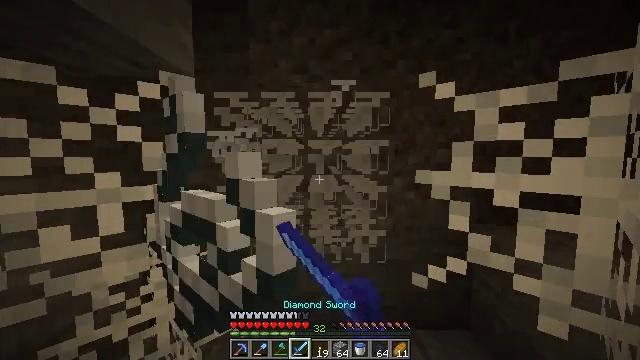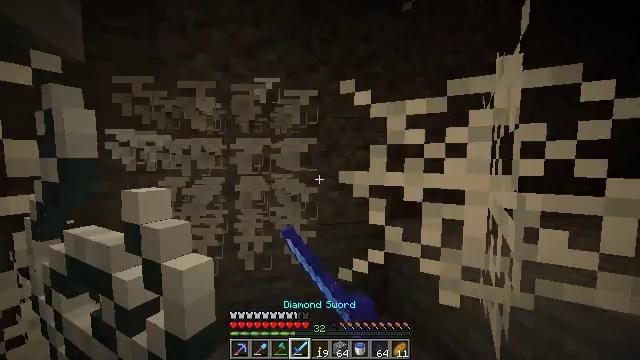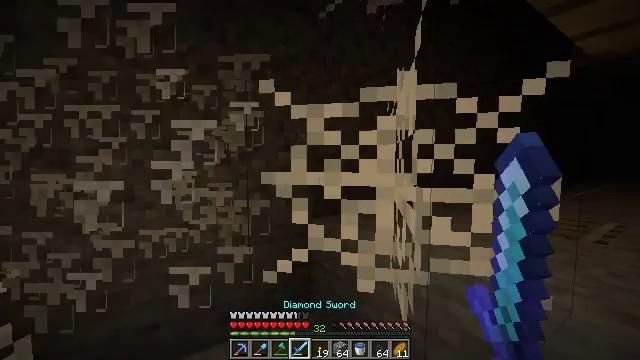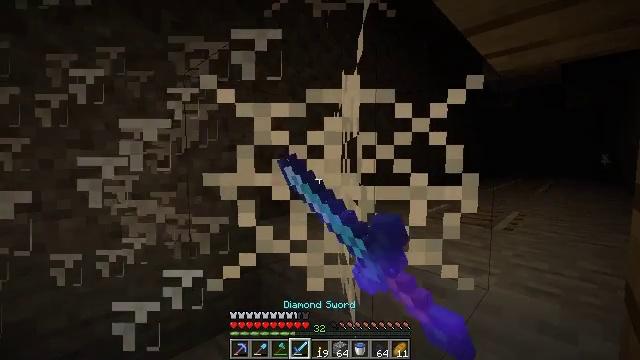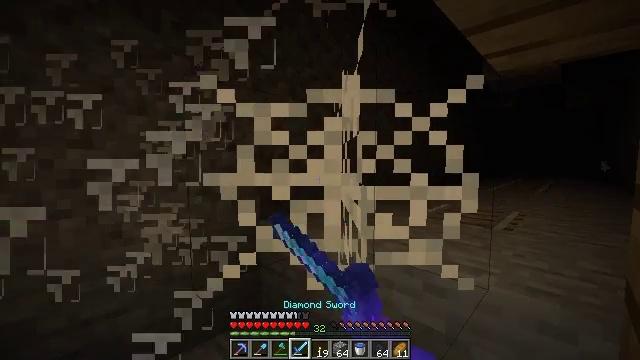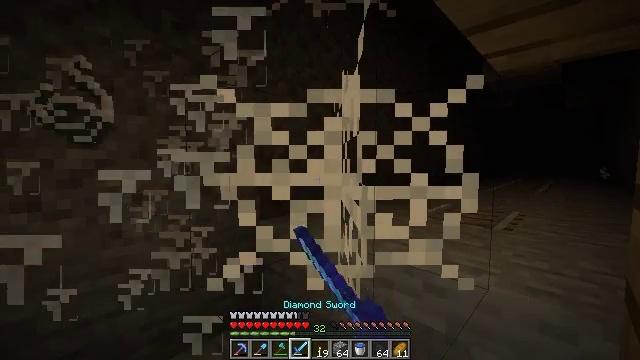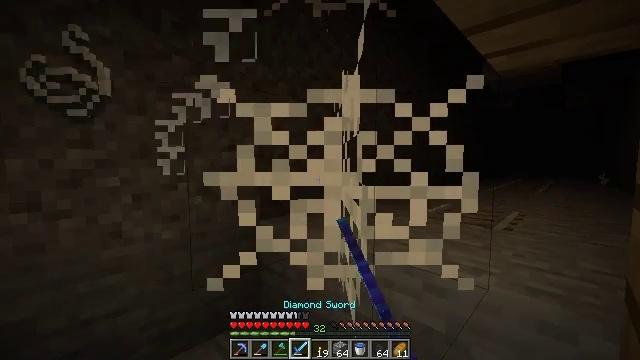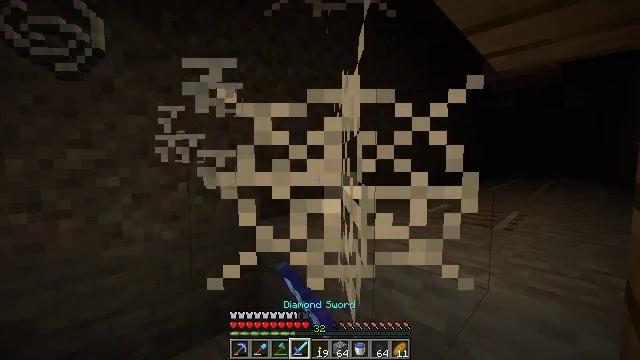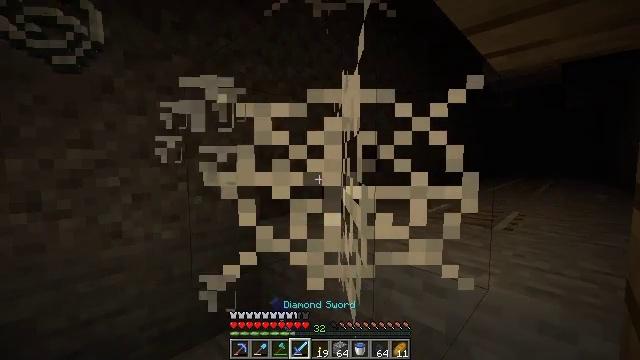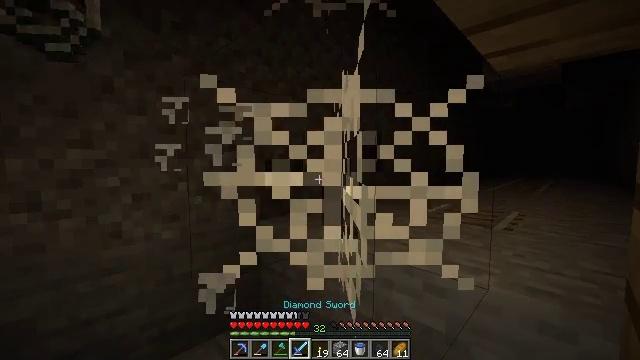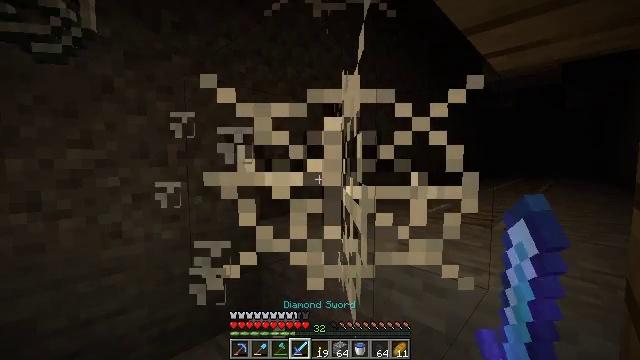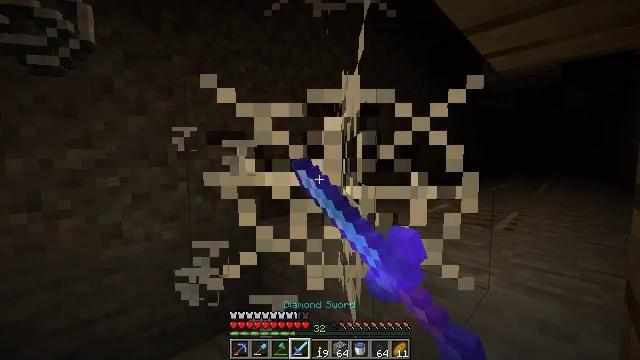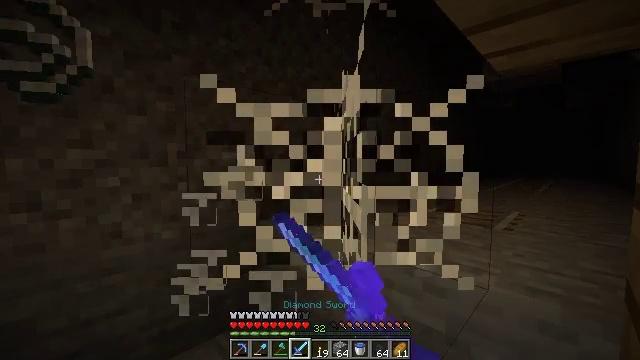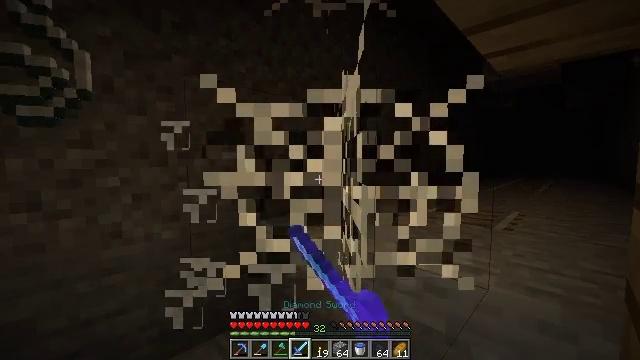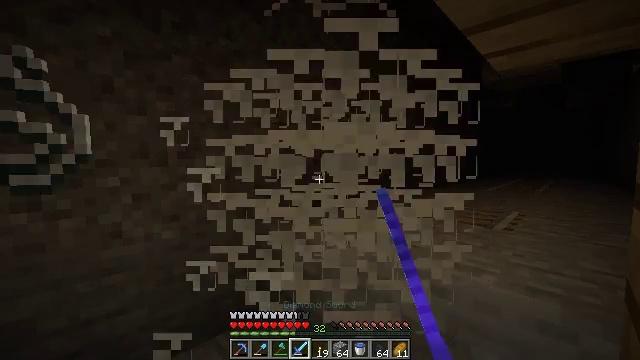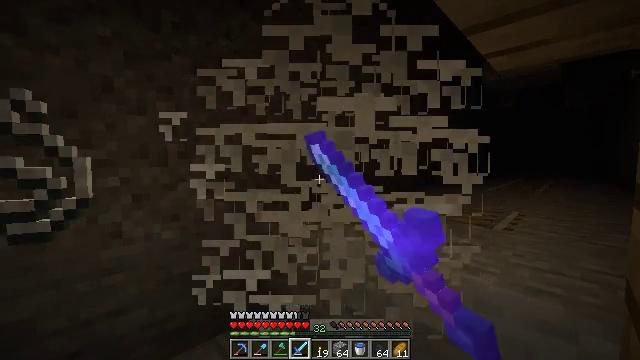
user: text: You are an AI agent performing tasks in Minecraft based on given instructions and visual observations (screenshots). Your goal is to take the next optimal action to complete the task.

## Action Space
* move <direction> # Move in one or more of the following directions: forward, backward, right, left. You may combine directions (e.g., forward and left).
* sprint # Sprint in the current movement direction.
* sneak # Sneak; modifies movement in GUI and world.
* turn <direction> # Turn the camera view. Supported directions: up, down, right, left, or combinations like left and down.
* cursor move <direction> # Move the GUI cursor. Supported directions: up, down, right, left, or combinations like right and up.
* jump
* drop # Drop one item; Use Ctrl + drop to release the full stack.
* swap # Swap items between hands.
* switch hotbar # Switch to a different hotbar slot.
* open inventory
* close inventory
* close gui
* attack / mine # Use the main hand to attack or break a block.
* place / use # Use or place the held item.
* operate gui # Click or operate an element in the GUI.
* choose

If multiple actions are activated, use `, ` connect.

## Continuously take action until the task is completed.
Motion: motion action
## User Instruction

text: Remove the cobweb to avoid getting stuck.
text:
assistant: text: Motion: turn right, attack / mine
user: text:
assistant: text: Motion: turn right, attack / mine
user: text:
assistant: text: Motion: turn right, attack / mine
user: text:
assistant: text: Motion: attack / mine
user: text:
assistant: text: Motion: attack / mine
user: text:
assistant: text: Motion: attack / mine
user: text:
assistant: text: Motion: attack / mine
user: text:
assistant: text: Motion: attack / mine
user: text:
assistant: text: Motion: attack / mine
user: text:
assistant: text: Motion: attack / mine
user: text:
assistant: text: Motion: attack / mine
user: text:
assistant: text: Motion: attack / mine
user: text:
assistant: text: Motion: attack / mine
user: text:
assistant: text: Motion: attack / mine
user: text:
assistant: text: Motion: attack / mine
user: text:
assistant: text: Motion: move left, turn right and up, attack / mine
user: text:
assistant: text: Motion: move left, turn right and up, attack / mine
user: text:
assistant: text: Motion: move left, turn right and up, attack / mine
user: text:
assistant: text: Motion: attack / mine